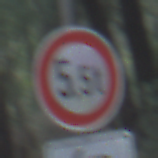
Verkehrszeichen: TatsaechlicheMasse
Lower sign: RichtungsangabeDurchPfeile2
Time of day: SunriseSunset
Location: Outdoor (Nature)
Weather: NotSpecified
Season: Autumn
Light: Natural